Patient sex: M
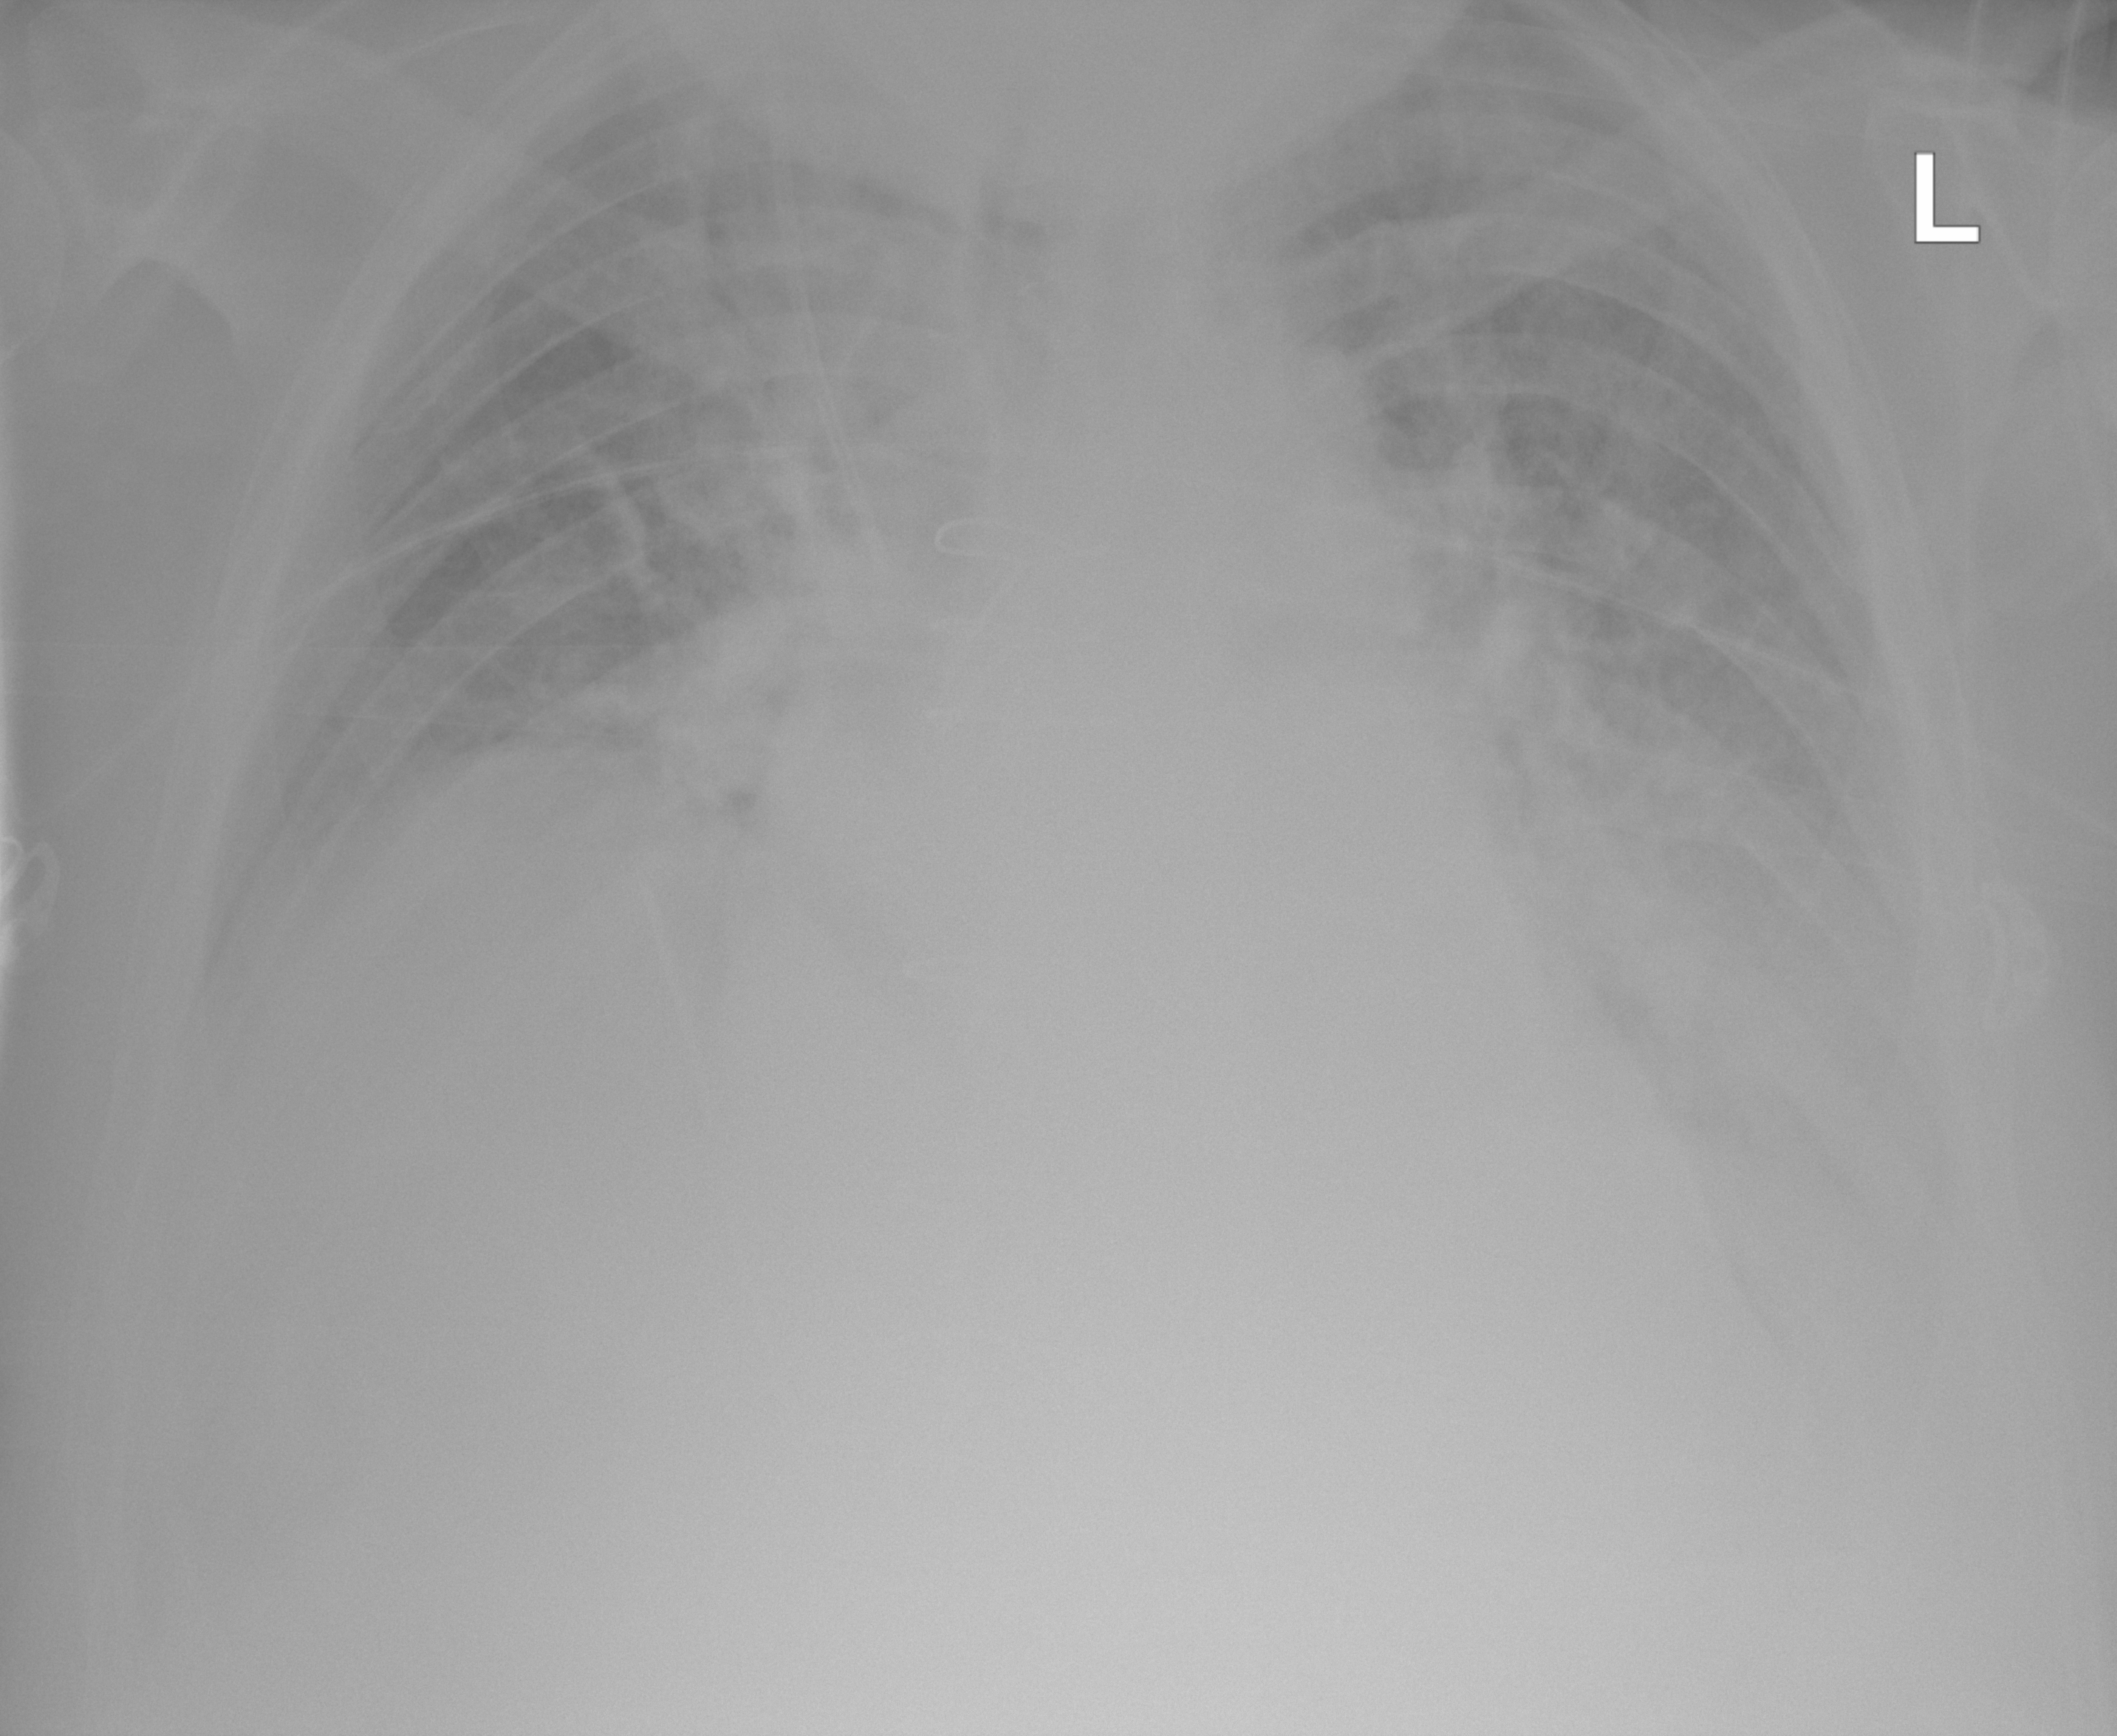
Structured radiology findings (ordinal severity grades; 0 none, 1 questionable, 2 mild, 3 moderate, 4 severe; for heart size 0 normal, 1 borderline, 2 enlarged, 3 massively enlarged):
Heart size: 1
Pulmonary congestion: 0
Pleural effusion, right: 3
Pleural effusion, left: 3
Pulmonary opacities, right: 0
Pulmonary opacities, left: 0
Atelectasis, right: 3
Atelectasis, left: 3